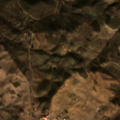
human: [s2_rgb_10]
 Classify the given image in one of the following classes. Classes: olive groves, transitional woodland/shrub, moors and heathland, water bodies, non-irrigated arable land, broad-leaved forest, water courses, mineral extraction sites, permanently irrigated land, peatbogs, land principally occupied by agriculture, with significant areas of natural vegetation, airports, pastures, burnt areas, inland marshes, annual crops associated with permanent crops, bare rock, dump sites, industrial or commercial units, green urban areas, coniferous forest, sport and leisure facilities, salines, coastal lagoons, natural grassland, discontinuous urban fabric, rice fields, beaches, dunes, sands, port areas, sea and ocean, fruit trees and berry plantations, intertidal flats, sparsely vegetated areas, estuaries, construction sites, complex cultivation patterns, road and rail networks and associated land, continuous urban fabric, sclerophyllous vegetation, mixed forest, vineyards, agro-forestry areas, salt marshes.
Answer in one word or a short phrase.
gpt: non-irrigated arable land, pastures, land principally occupied by agriculture, with significant areas of natural vegetation, natural grassland, sclerophyllous vegetation, transitional woodland/shrub